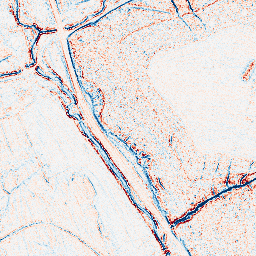
Category: edge_preserving
Decomposition family: bilateral
Decomposition parameters: d: 5
sigma_color: 150
sigma_space: 50
Upsampling method: sinc_blackman
Upsampling parameters: scale: 4
kernel_size: 16
Upsampling scale: 4